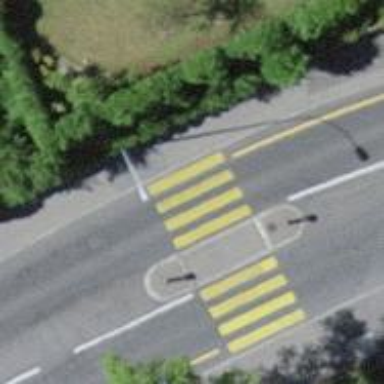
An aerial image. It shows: Footway that serves as traffic island.